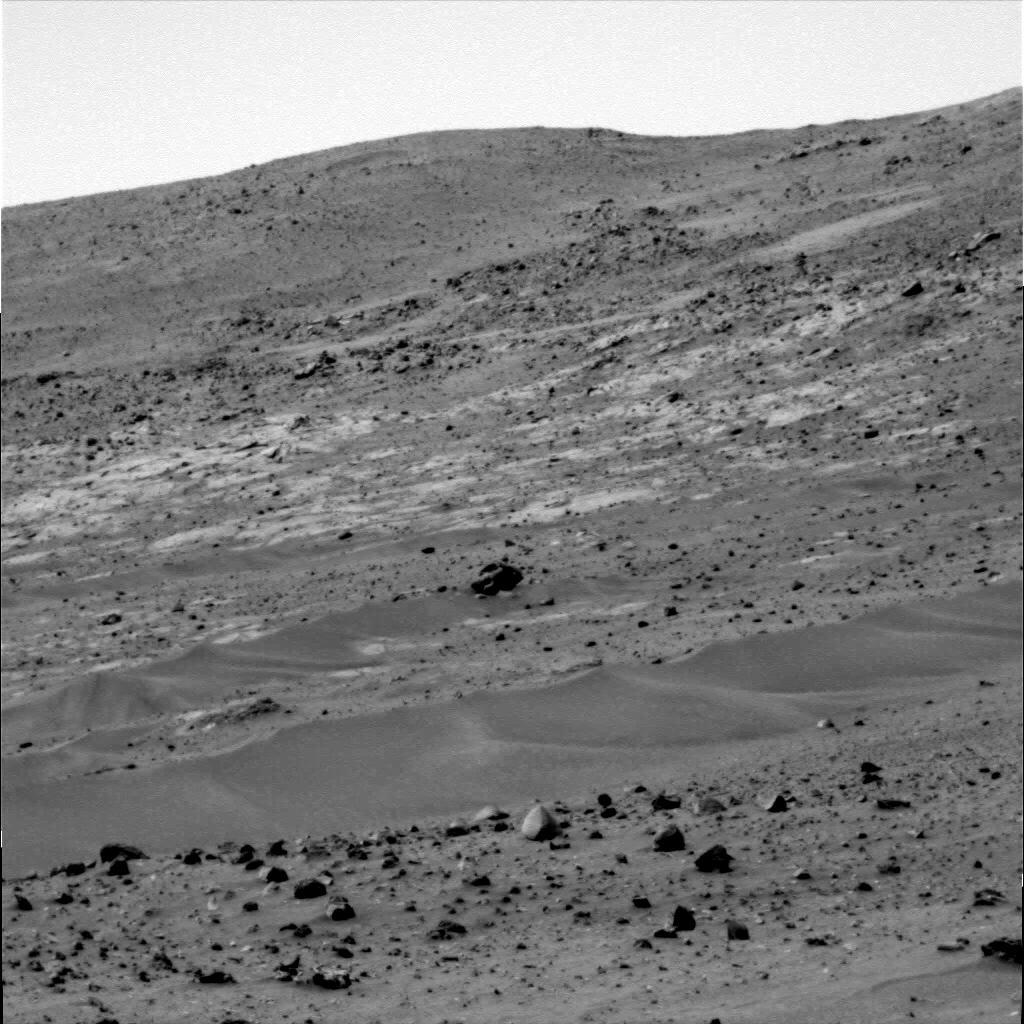
Terrain classes present: Gravel / Sand / Soil, Rock, Shadow, Sky / Distant Mountains